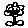
Label: flower